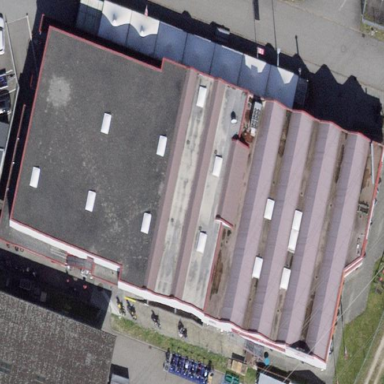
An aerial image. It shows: Building that houses motorcycle shop.